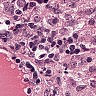
Metastatic tissue present: no